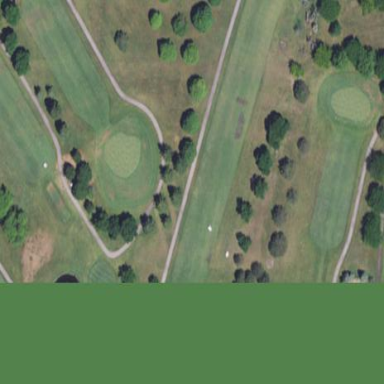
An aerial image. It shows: Golf fairway surrounded by grass.